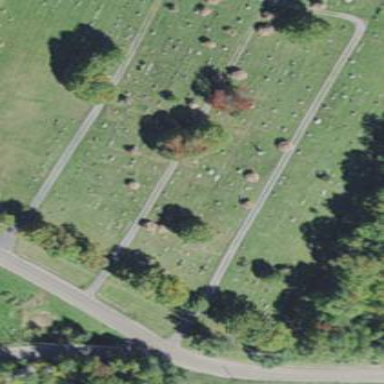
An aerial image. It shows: Grave yard.